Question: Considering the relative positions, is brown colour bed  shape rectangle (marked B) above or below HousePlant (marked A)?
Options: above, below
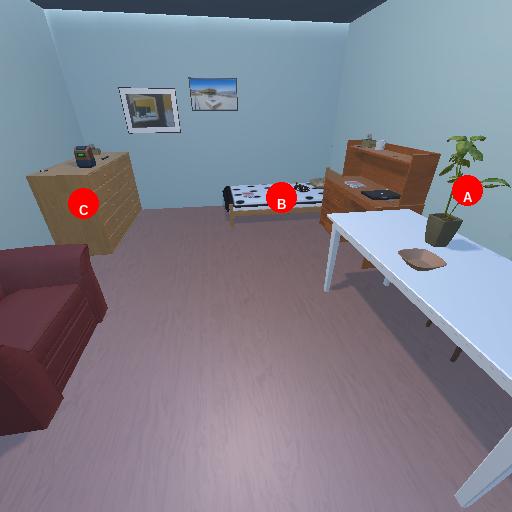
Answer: above